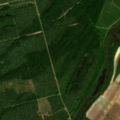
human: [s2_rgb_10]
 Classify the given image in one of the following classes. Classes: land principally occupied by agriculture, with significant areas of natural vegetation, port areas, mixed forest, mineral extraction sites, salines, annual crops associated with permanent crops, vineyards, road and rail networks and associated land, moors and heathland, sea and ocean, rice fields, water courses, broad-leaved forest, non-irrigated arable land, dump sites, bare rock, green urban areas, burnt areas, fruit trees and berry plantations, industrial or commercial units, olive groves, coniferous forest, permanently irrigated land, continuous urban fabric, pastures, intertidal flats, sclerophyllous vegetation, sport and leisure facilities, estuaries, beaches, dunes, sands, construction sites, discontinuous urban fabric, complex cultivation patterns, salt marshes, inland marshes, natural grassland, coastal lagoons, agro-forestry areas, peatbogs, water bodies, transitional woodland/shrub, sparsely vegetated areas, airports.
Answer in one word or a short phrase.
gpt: non-irrigated arable land, broad-leaved forest, transitional woodland/shrub